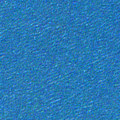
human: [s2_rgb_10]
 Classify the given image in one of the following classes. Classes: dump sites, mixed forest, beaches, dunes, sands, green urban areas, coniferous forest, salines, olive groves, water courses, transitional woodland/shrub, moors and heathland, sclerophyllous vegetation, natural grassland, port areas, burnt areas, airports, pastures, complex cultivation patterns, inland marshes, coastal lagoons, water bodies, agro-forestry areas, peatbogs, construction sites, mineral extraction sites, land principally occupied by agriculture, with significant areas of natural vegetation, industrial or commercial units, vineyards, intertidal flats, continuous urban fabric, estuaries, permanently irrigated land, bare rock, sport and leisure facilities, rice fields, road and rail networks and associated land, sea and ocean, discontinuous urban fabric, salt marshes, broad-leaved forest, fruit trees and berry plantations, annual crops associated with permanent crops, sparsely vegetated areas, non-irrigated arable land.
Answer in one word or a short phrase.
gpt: sea and ocean